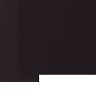
Metastatic tissue present: no